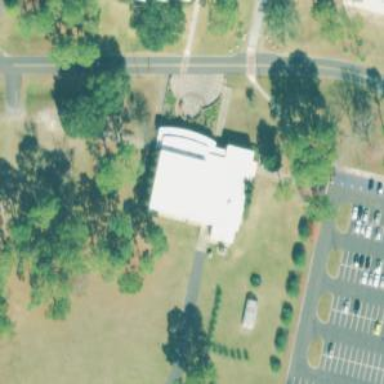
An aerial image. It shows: College building.